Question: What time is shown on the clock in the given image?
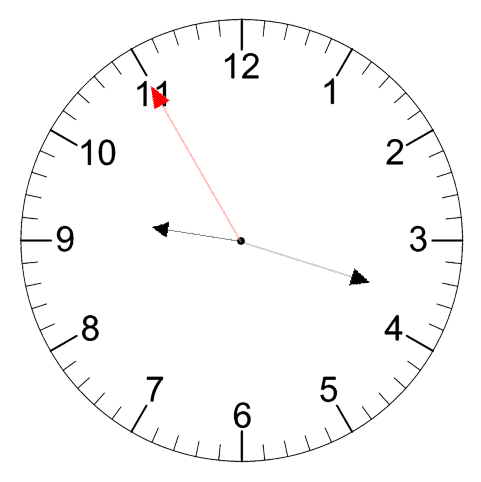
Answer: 09:17:55